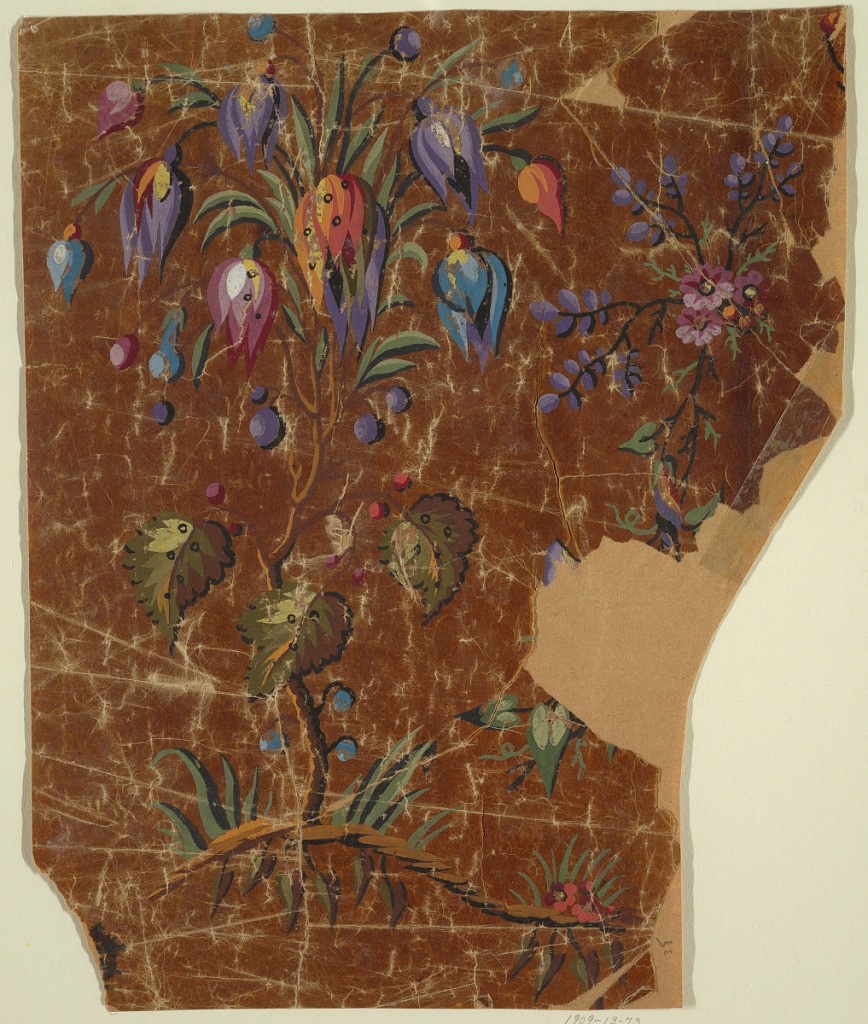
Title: Design for a Woven Fabric, Fragment
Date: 1815-1840
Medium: Gouache on oily tracing paper, mounted
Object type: Drawing
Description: A fantastical flower plant with a tree trunk grows from a strip of soil; low plants. A bunch of flowers at right.